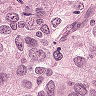
Metastatic tissue present: yes